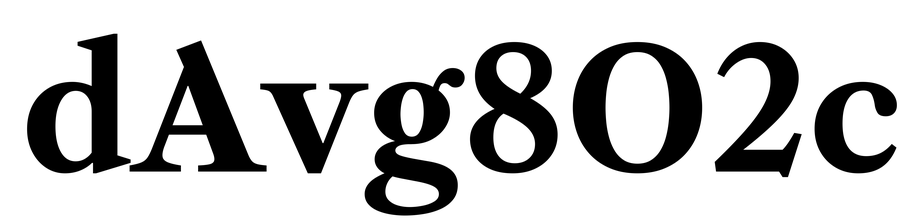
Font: LibreCaslonText_Bold